Question: I have a List View with eight columns and a popup menu.
[ScreenShot]
I have this code which is work great to copy into clipboard all items and sub items when a row or all rows selected.
'''
procedure TForm1.CopyURL1Click(Sender: TObject);
var
lv : TbsSkinListView;
s : string;
c,f,k : integer;
begin
lv := bsSkinListView1;
Clipboard.Clear;
s := '';
for f := 0 to lv.Items.Count - 1 do
begin
k := 0;
if lv.Items[f].Selected then
begin
s := s + Format('%s : %s, ',[lv.Columns[k].Caption, lv.Items[f].Caption]);
for c := 0 to lv.Items[f].SubItems.Count - 1 do
begin
Inc(k);
s := s + Format('%s : %s, ',[lv.Columns[k].Caption, lv.Items[f].SubItems[c]]);
end;
SetLength(s, Length(s) - 2);
s := s + #$D#$A;
end;
end;
clipboard.AsText := s;
end;
'''
What i need is I'd like to copy only the caption of column one (column "Title") with it's sub items [0], and copy the column 8 caption (column "URL") with it's sub items [7] into clipboard, when a row or all rows selected.
Also sometime sub items[7] is empty, and it shouldn't get index out of bounds (7) error message.
From my screenshot above, when i copy the 1st row, the result should return like this
'''
Title : 10 Things You Didn't Know... URL : <=== this is an empty sub items [7]
'''
when 2nd row copied:
'''
Title : 10 Things You Didn't Know... URL : http://www.example.com
'''
All rows selected :
'''
Title : 10 Things You Didn't Know... URL :
Title : 10 Things You Didn't Know... URL : http://www.example.com
'''
i have try this <URL> but it doesn't meet or not work as i need. I'm using Delphi XE 4. How do i achieve this? Any help would be highly appreciated.
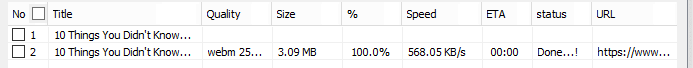
Answer: Your clipboard text contains all of the column values because you are looping through all of the 'TListItem.SubItems' values. If you don't want all of the values, simply don't loop anymore. Just access the specific items you want.
Try something more like this:
'''
procedure TForm1.CopyURL1Click(Sender: TObject);
var
s : string;
item: TListItem;
begin
s := '';
item := bsSkinListView1.GetNextItem(nil, sdAll, [isSelected]);
while item <> nil do
begin
s := s + Format('Title : %s, ', [item.Caption]);
if item.SubItems.Count > 7 then
s := s + Format('URL : %s, ', [item.SubItems[7]]);
s[Length(s)-1] := #$D;
s[Length(s)] := #$A;
item := bsSkinListView1.GetNextItem(item, sdAll, [isSelected]);
end;
Clipboard.Open;
try
Clipboard.Clear;
Clipboard.AsText := s;
finally
Clipboard.Close;
end;
end;
'''
With that said, an alternative option would be to use the 'TListView' in virtual mode instead ('OwnerData=True'), where you store all of your data in a separate list. Then you can access your data list directly without having to touch the 'TListView' at all. For example:
'''
type
PMyData = ^TMyData;
TMyData = record
Selected: Boolean;
Title: String;
...
URL: string;
end;
TForm1 = class(TForm)
...
private
MyData: TList;
...
end;
...
procedure TForm1.FormCreate(Sender: TObject);
begin
MyData := TList.Create;
end;
procedure TForm1.FormDestroy(Sender: TObject);
var
I: Integer;
begin
for I := 0 to MyData.Count-1 do
Dispose(PMyData(MyData[I]));
MyData.Free;
end;
procedure TForm1.bsSkinListView1Data(Sender: TObject; Item: TListItem);
var
Data: PMyData;
begin
Data := PMyData(MyData[Item.Index]);
Item.Caption := Data.Title;
Item.SubItems.Add(...);
...
Item.SubItems.Add(Data.URL);
Item.Data := Data;
end;
procedure TForm1.TForm1.bsSkinListView1SelectItem(Sender: TObject; Item: TListItem; Selected: Boolean);
var
I: Integer;
begin
if Item <> nil then
Item.Selected := Selected
else
begin
for I := 0 to MyData.Count-1 do
PMyData(MyData[I]).Selected := Selected;
end;
end;
procedure TForm1.TForm1.bsSkinListView1DataStateChange(Sender: TObject; StartIndex, EndIndex: Integer; OldState, NewState: TItemStates);
var
I: Integer;
begin
if (OldState * [isSelected]) <> (NewState * [isSelected]) then
begin
for I := StartIndex to EndIndex do
PMyData(MyData[I]).Selected := (isSelected in NewState);
end;
end;
procedure TForm1.AddItem1Click(Sender: TObject);
var
Data: PMyData;
begin
New(Data);
try
Data.Selected := False;
Data.Title := ...;
...
Data.URL := ...;
MyData.Add(Data);
except
Dispose(Data);
raise;
end;
bsSkinListView1.Items.Count := MyData.Count;
end;
procedure TForm1.CopyURL1Click(Sender: TObject);
var
s : string;
Data: PMyData;
I: Integer;
begin
s := '';
for I := 0 to MyData.Count-1 do
begin
Data := PMyData(MyData[I]);
if Data.Selected then
begin
s := s + Format('Title : %s, ', [Data.Title]);
if item.URL <> '' then
s := s + Format('URL : %s, ', [Data.URL]);
s[Length(s)-1] := #$D;
s[Length(s)] := #$A;
end;
end;
Clipboard.Open;
try
Clipboard.Clear;
Clipboard.AsText := s;
finally
Clipboard.Close;
end;
end;
'''